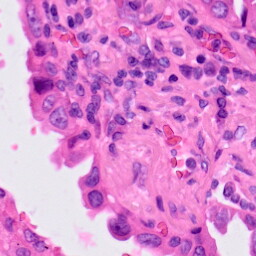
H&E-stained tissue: Lung